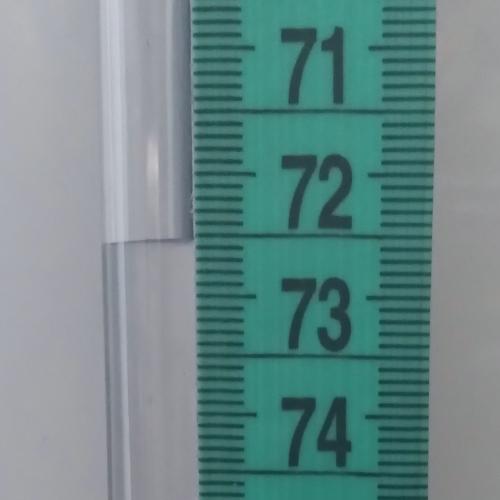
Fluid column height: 72.5 cm